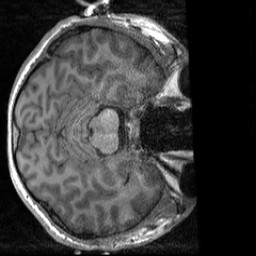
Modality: T1w
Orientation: axial
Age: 27
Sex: male
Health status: healthy
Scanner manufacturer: siemens
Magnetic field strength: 3 T
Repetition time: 2 s
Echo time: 0.00232 s